Interaction volume radius: 10 \u00c5
Interaction volume height: 25 \u00c5
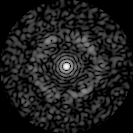
Disorder parameter: 0.7814